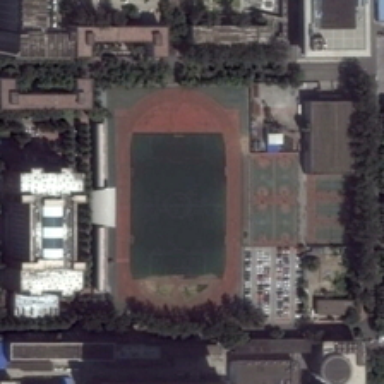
Many buildings and green trees are around a playground near a parking lot in a school .